Question: Given a non-negative integer numRows, generate the first numRows of Pascal's triangle.
In Pascal's triangle, each number is the sum of the two numbers directly above it.
Example:
'''
Input: 5
Output:
[
[1],
[1,1],
[1,2,1],
[1,3,3,1],
[1,4,6,4,1]
]
'''

'''
class Solution {
public List<List<Integer>> generate(int numRows) {
List<List<Integer>> res = new ArrayList<>();
List<Integer> prev = new ArrayList<>();
List<Integer> curr = new ArrayList<>();
if(numRows<=0)
return res;
prev.add(1);
res.add(prev);
if(numRows==1)
return res;
prev.add(1);
res.add(prev);
if( numRows==2)
return res;
int k=3;
while(k<=numRows)
{
Integer[] arr = prev.toArray(new Integer[prev.size()]);
curr.clear();
curr.add(1);
for(int i=0;i<arr.length-1;i++)
{
curr.add(arr[i]+arr[i+1]);
}
curr.add(1);
for(int i : curr)
System.out.print(i+" ");
System.out.print("
");
res.add(curr);
prev=curr;
k++;
}
return res;
}
}
'''
For n=3, Im getting correct output.
But for n=4
'''
Your stdout
1 2 1
1 3 3 1
Your answer
[[1,1],[1,1],[1,3,3,1],[1,3,3,1]]
Expected answer
[[1],[1,1],[1,2,1],[1,3,3,1]]
'''
For n=5
'''
1 2 1
1 3 3 1
1 4 6 4 1
Your answer
[[1,1],[1,1],[1,4,6,4,1],[1,4,6,4,1],[1,4,6,4,1]]
Expected answer
[[1],[1,1],[1,2,1],[1,3,3,1],[1,4,6,4,1]]
'''
If you see - STD OUT has correct values - but final results is different on Leetcode
<URL>
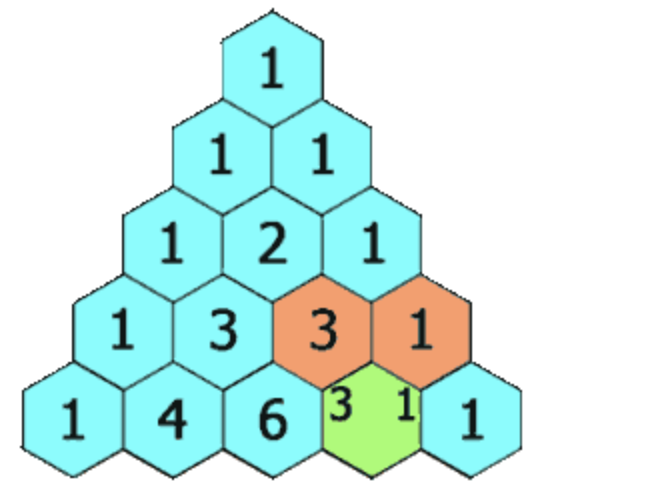
Answer: What's happening is that in lines like these, where you are adding a list to 'res' e.g.:
'''
prev.add(1);
res.add(prev);
'''
You are adding a reference of 'prev' to 'res' so if 'prev' changes, the changes will be reflected in 'res'. For example:
'''
prev.add(1); // prev = [1]
res.add(prev); // res = [[1]] // all good so far
if(numRows==1)
return res;
prev.add(1); // prev = [1, 1]
res.add(prev); // res = [[1, 1], [1, 1]] or [prev, prev] // here's the problem
if( numRows==2)
return res;
'''
Just create a shallow copy of the list you are trying to insert using 'new ArrayList<>(listToCopy);'
'''
public List<List<Integer>> generate(int numRows) {
List<List<Integer>> res = new ArrayList<>();
List<Integer> prev = new ArrayList<>();
List<Integer> curr = new ArrayList<>();
if (numRows <= 0)
return res;
prev.add(1);
res.add(new ArrayList<>(prev));
if (numRows == 1)
return res;
prev.add(1);
res.add(new ArrayList<>(prev));
if (numRows == 2)
return res;
int k = 3;
while (k <= numRows) {
Integer[] arr = prev.toArray(new Integer[prev.size()]);
curr.clear();
curr.add(1);
for (int i = 0; i < arr.length - 1; i++) {
curr.add(arr[i] + arr[i + 1]);
}
curr.add(1);
for (int i : curr)
System.out.print(i + " ");
System.out.print("
");
res.add(new ArrayList<>(curr));
prev = curr;
k++;
}
return res;
}
'''
for 'n' = 5, 'res':
'''
[[1], [1, 1], [1, 2, 1], [1, 3, 3, 1], [1, 4, 6, 4, 1]]
'''